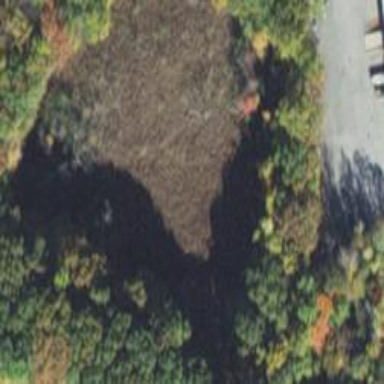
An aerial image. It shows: Beautiful wet meadow natural wetland.